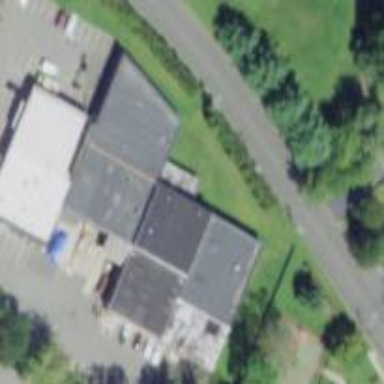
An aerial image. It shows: Industrial building that houses fast food restaurant.